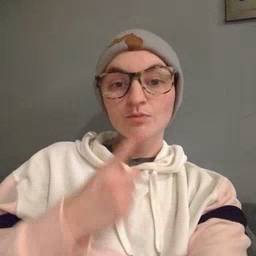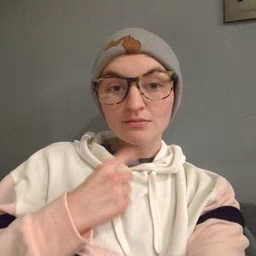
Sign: red